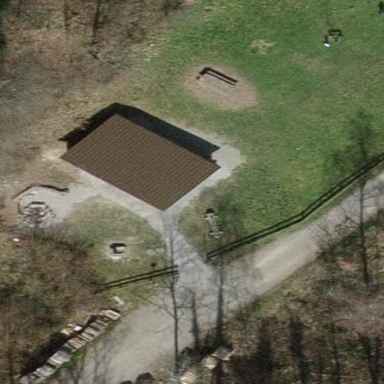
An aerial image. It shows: Cabin is depicted in the image.